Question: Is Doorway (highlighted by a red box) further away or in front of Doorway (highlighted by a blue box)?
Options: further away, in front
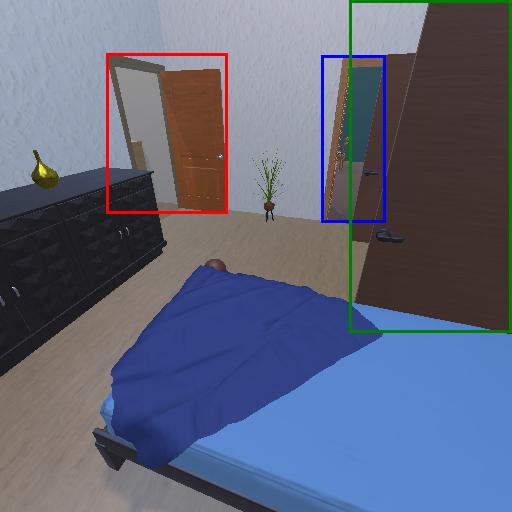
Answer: further away